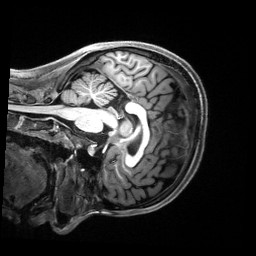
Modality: T1w
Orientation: sagittal
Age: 19
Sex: female
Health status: healthy
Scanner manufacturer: siemens
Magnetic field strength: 3 T
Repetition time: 2.5 s
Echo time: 0.00222 s